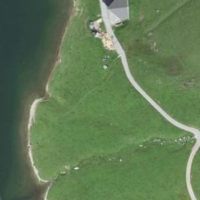
EUNIS habitat code: 23
Species observed at this site:
Gentiana clusii